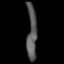
Tissue: lung
Cell type: Others
Senescence score: 0.1974
Nuclear area (px): 530
Mean DAPI intensity: 87.011